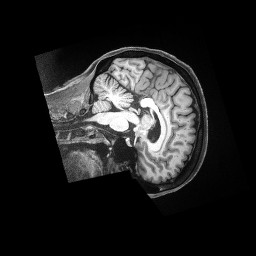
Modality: T1w
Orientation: sagittal
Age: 53
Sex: female
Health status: ill
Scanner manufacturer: siemens
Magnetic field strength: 3 T
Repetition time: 2.5 s
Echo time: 0.00181 s